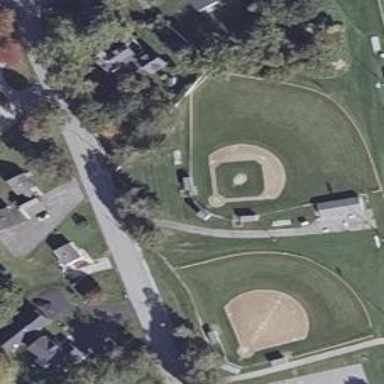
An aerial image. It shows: Baseball pitch for leisure land activities.